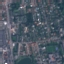
Land use / land cover class: Residential